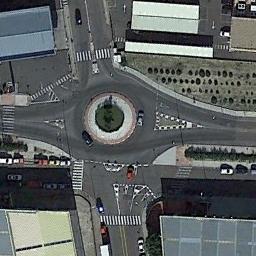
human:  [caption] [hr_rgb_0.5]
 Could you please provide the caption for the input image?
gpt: Several buildings are next to the roundabout .

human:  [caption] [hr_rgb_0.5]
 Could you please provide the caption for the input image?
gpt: The roundabout is next to buildings .

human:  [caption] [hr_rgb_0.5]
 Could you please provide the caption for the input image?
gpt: There are some buildings around the roundabout, And many cars are parked on both sides of the road next to the roundabout .

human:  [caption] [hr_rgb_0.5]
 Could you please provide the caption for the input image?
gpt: The roundabout with four exits and entrances is in the commercial area .

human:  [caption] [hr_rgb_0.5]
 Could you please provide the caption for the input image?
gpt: There are some buildings around the roundabout .